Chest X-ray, PA view. Patient: 73 years old, sex M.
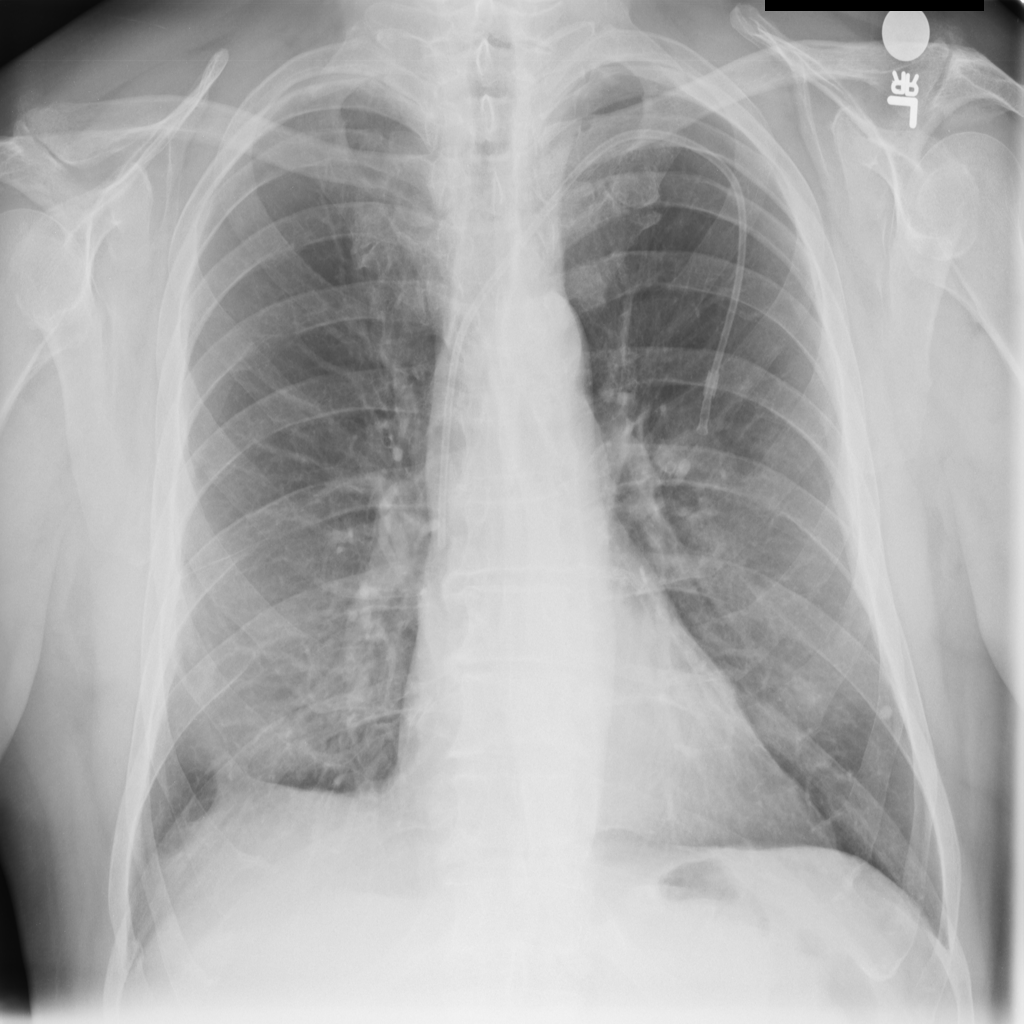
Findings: No Finding